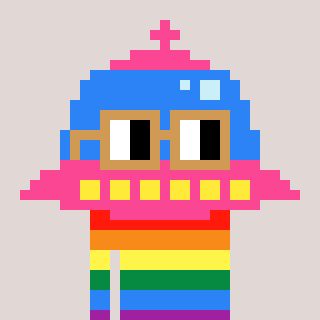
a pixel art character with square brown glasses, a ufo-shaped head and a darkbrown-colored body on a warm background